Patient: sex M, age 50
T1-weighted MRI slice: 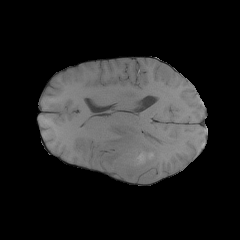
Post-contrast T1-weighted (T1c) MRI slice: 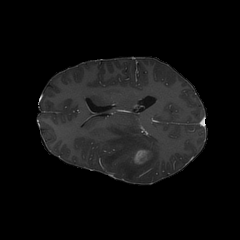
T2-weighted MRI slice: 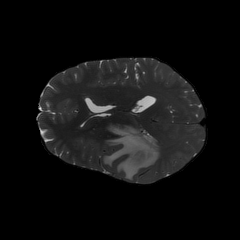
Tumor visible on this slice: yes
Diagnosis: Glioblastoma, IDH-wildtype
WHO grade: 4